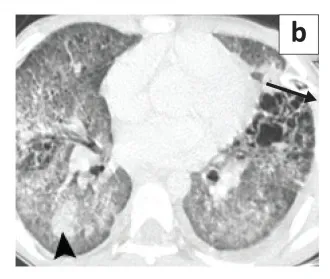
Contrast-enhanced CT chest axial.
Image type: radiology (ct)